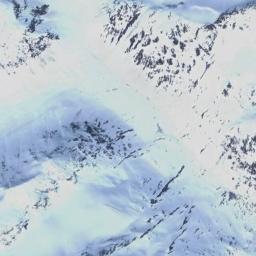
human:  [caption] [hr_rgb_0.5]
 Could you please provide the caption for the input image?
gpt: The snowberg is covered with snow .

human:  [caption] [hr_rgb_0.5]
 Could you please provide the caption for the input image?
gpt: The snow berg is full of white snow .

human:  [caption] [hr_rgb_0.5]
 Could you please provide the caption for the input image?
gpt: The snowberg is covered with snow and ice .

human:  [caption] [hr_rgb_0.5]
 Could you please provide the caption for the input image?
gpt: A snow-covered mountain covered in large areas .

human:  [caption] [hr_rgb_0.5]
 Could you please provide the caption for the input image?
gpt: There are full of snow on the snowberg .